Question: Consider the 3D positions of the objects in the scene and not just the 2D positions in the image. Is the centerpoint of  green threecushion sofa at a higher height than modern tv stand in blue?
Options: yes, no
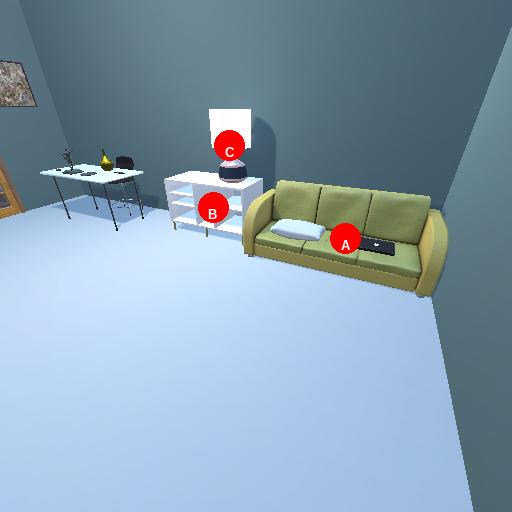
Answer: yes